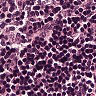
Metastatic tissue present: no